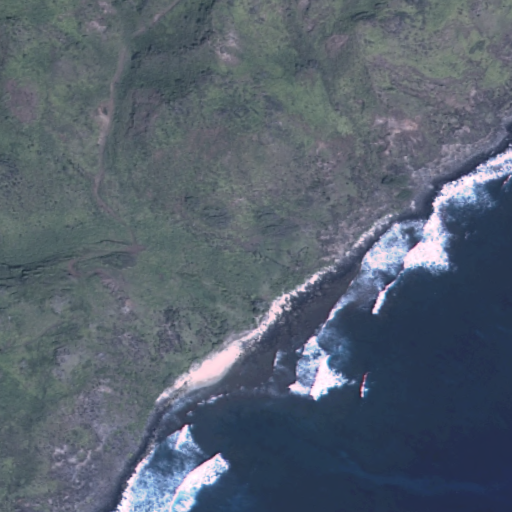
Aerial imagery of cape in Hawaii named Keonepoko containing only unknown